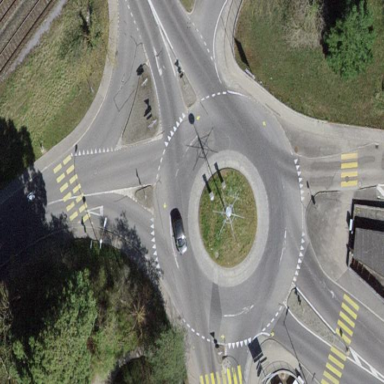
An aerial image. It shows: Secondary road around roundabout.